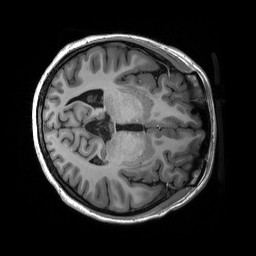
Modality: T1w
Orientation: axial
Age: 24
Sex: female
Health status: healthy
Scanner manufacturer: siemens
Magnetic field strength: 3 T
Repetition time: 2.53 s
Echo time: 0.00227 s